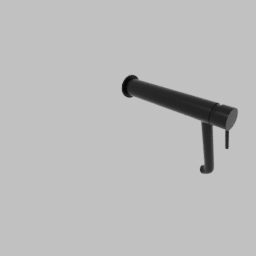
Label: appliances